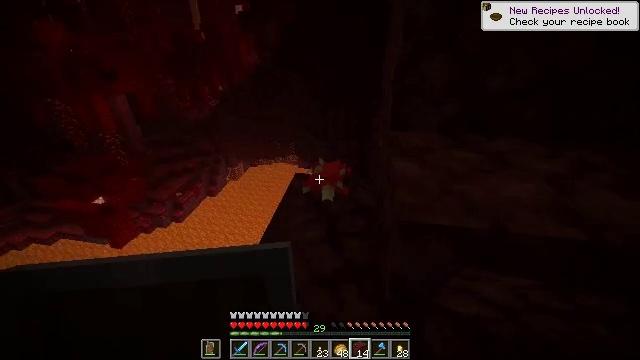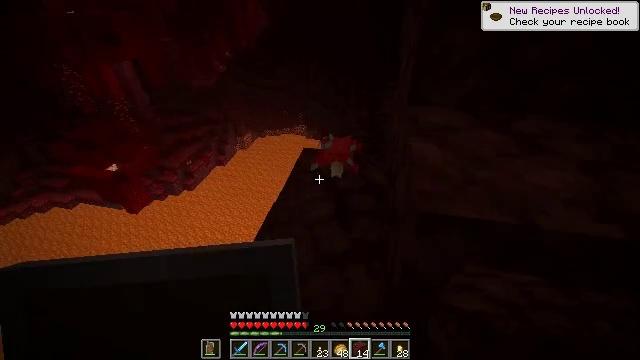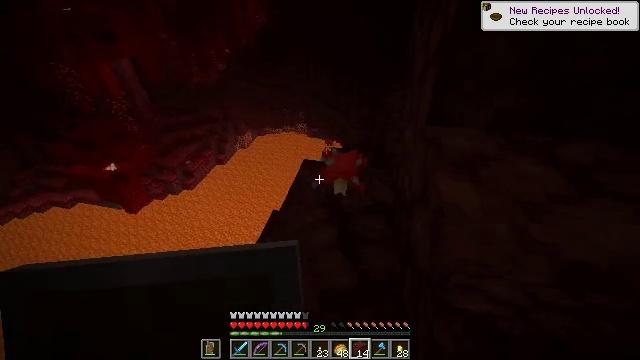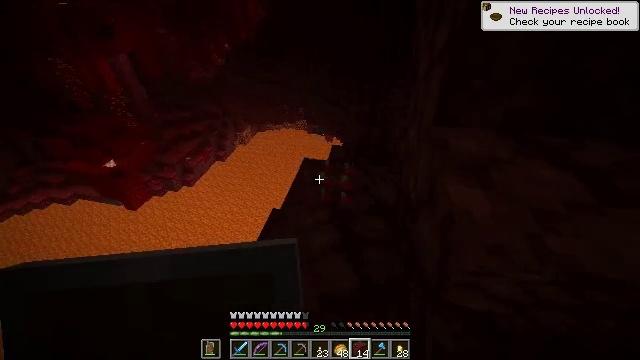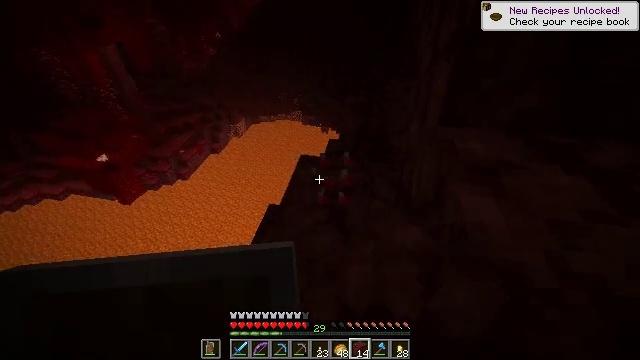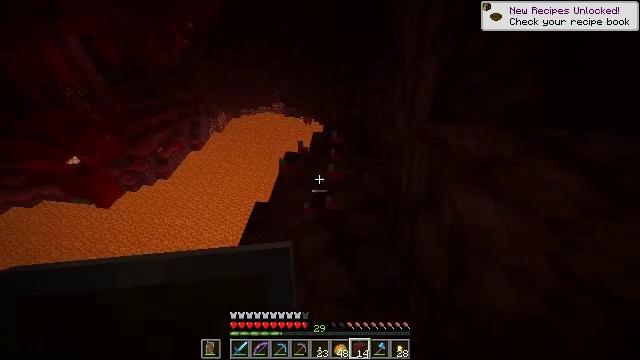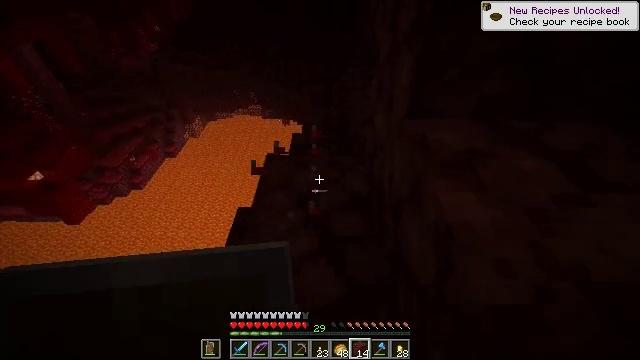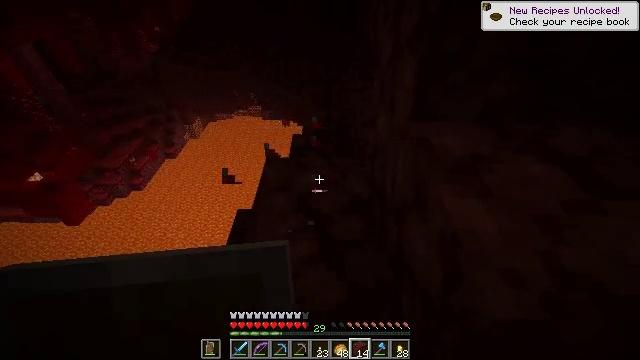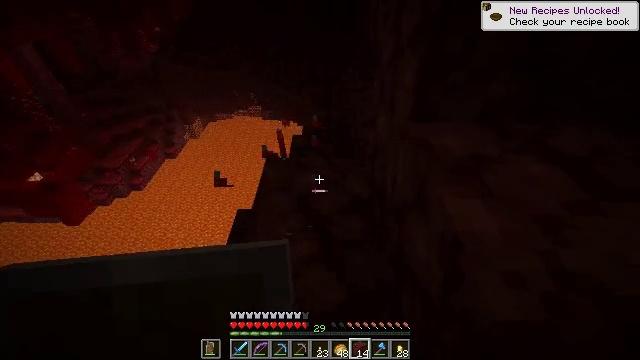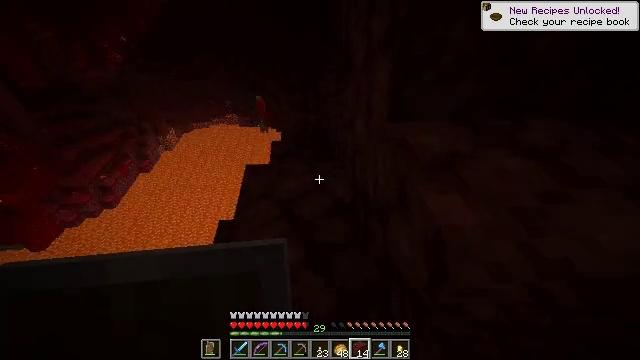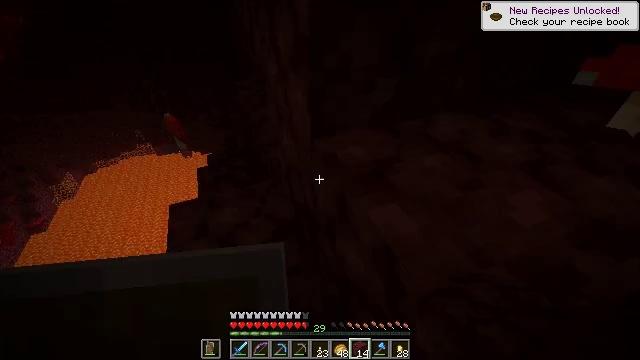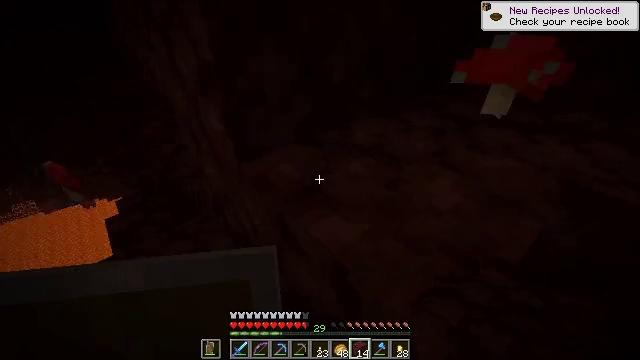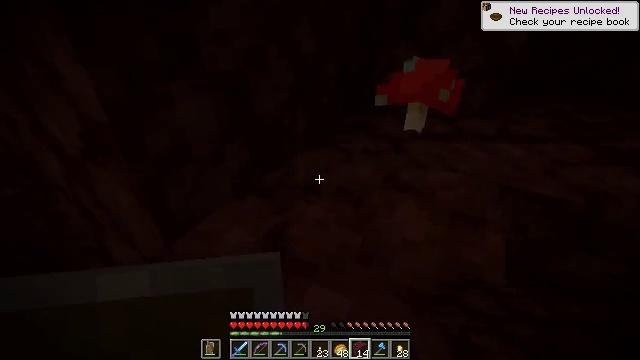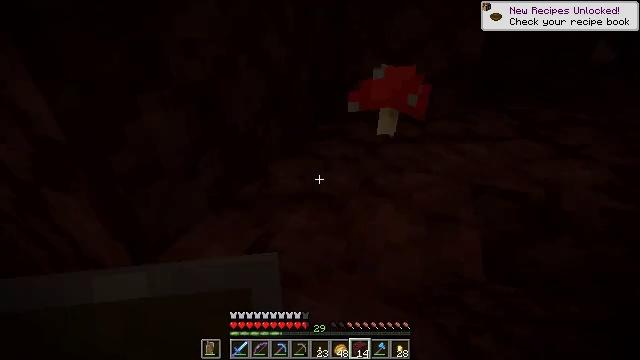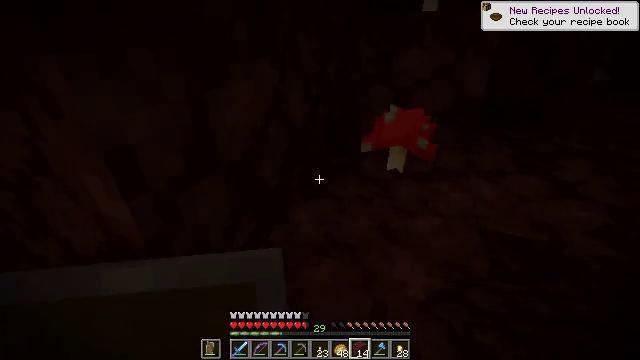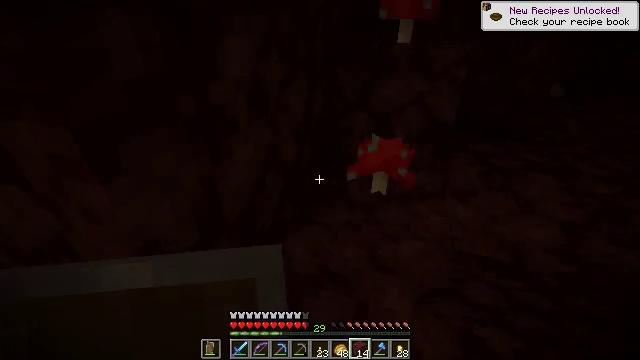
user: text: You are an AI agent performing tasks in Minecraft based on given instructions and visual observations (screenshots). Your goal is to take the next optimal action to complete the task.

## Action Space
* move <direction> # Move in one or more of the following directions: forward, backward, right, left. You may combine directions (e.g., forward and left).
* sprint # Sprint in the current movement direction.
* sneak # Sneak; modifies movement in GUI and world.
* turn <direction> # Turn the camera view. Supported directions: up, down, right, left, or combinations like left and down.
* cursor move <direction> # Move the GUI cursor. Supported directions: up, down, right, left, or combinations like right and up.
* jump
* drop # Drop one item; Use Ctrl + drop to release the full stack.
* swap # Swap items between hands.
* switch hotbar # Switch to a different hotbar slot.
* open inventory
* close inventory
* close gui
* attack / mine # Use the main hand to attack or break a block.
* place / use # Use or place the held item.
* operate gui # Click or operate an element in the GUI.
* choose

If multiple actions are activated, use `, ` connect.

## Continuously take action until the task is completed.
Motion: motion action
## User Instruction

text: Collect the red mushroom by attacking it.
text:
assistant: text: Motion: move forward, turn left and down
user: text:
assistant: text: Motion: move forward
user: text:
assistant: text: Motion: move forward, attack / mine
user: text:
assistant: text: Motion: move forward, turn right and down, attack / mine
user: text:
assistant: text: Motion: turn right and down
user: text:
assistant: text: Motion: turn right
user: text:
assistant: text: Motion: no_op
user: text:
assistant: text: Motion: no_op
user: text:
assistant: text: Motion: turn right
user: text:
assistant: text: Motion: move forward, turn right and up
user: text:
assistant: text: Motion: move forward, turn right and up
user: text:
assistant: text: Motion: move forward, turn right and up
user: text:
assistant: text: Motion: move forward, turn right and up
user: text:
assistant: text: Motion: move forward, jump
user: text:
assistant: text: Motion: move forward, turn right, jump
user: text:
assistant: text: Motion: move forward, turn up
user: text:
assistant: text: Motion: move forward
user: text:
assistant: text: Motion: no_op
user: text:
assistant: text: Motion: no_op
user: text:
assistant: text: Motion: turn right and down
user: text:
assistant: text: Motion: turn right and down
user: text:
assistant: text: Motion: turn right and down
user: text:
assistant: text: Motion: turn right
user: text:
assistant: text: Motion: no_op
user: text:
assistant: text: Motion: attack / mine
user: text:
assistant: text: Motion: move forward, attack / mine
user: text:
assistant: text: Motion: move forward, turn left
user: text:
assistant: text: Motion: move forward, turn left and down
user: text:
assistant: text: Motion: move forward, turn left and down
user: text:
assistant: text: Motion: attack / mine